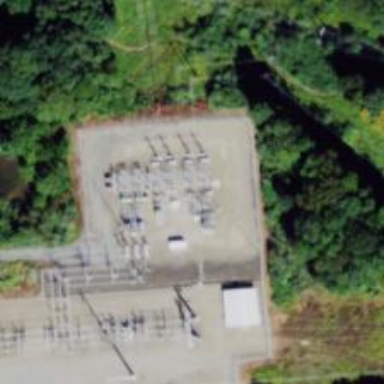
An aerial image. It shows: Switch used for power control.